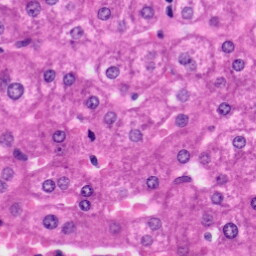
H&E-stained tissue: Liver